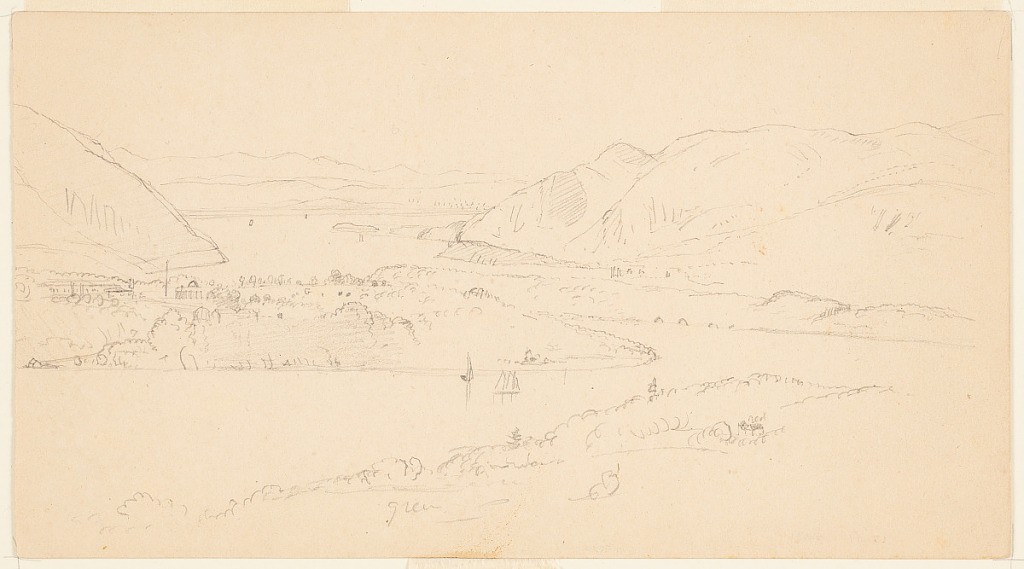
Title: West Point from Castle Rock, Part Two
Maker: Frederic Edwin Church, American, 1826–1900
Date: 1882 - 1885
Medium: Graphite on tan wove paper
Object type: Drawing
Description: Landscape sketch showing a view of West Point and the Hudson River from the estate of railroad tycoon William H. Osborn, called Castle Rock, in Garrison, New York. In the foreground, the river is shown beyond a nearby wooded shoreline and curves around the jutting peninusla upon which West Point is situated. Various buildings of the military academy are shown at left. Beyond, the cliffs of Target Point and Storm King Mountain steeply descend into the river at left. Sailboats travel along the river as it extends into the background, where an undulating mountain range forms a distant horizon.